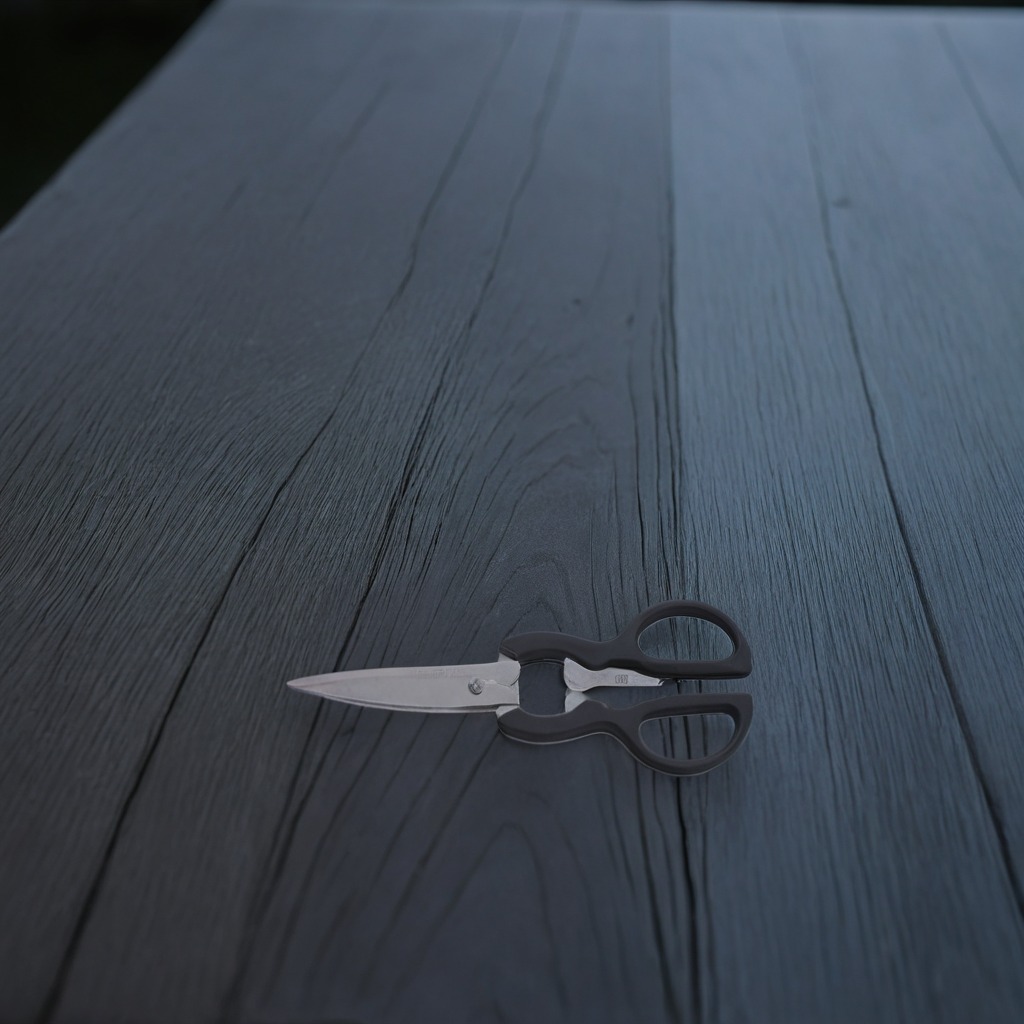
A scissor is lying on a table with faint burn marks in a small garage at twilight.